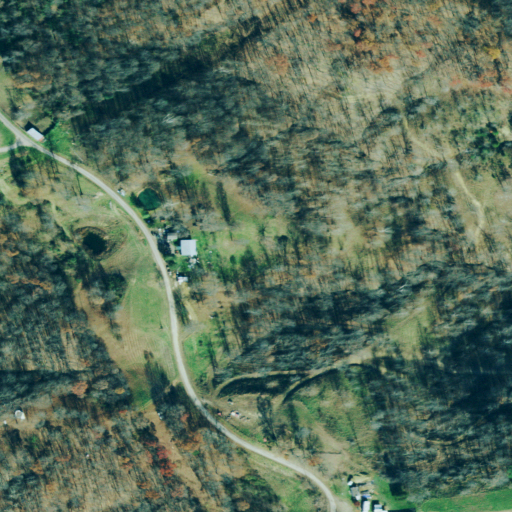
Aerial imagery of ridge(s) in Ohio named Perry Ridge containing deciduous forest, open development, shrub, low intensity development, pasture, mixed forest, and grassland